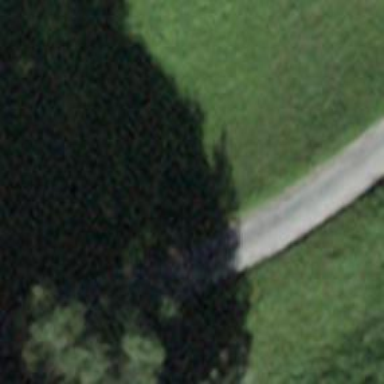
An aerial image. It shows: Paved track road with grade1 track type.